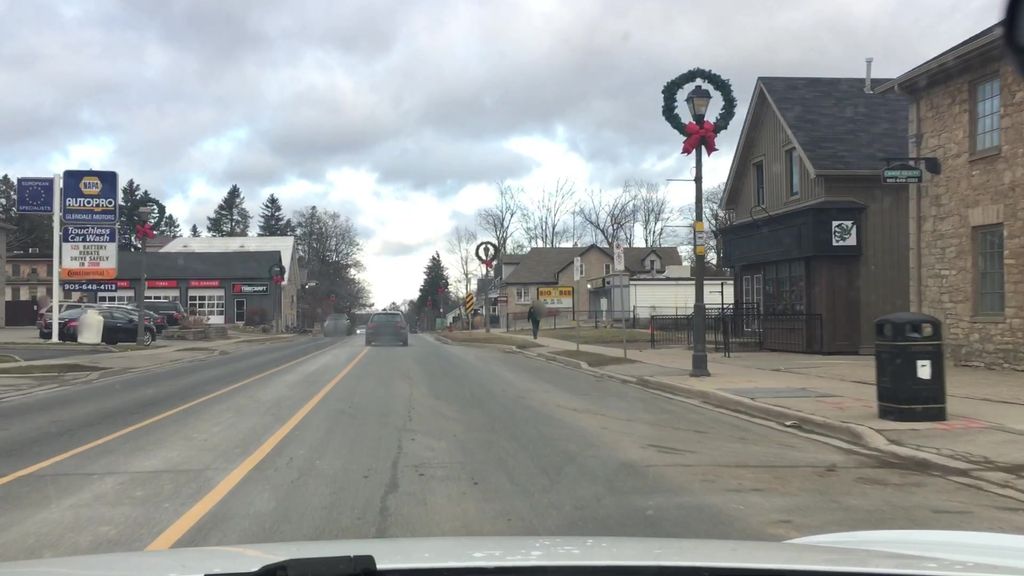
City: hamilton